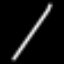
Label: line